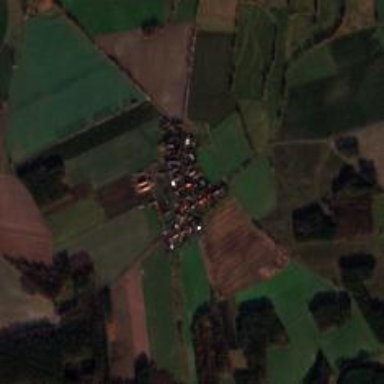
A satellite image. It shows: Village.